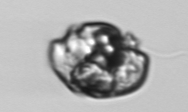
Label: Proterythropsis